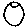
Label: moon